【题型】填空题　【知识点】向量　【难度】medium
如图，扇形的半径为 1，且 \(\overrightarrow{OA} \cdot \overrightarrow{OB} = 0\)，点 \(C\) 在弧 \(AB\) 上运动，若 \(\overrightarrow{OC} = x\overrightarrow{OA} + y\overrightarrow{OB}\)，则 \(2x + y\) 的最大值是 \underline{\quad\quad}.

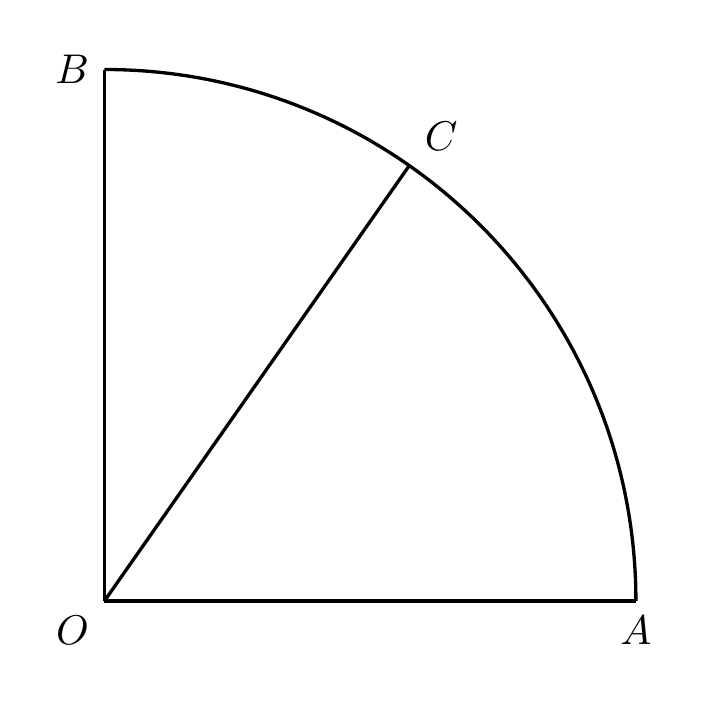
【解答】
【答案】\(\sqrt{5}\)

【分析】根据题意将 \(\overrightarrow{OC} = x\overrightarrow{OA} + y\overrightarrow{OB}\)，两边同时平方可得 \(1 = x^2 + y^2\)，再三角代换 \(x = \cos\alpha\)，\(y = \sin\alpha\)，\(\alpha \in [0,\frac{\pi}{2}]\)，利用三角函数的性质即得.

【详解】由题意得，\(\overrightarrow{OA} \cdot \overrightarrow{OB} = 0\)，\(|\overrightarrow{OA}| = |\overrightarrow{OB}| = 1\)，\(|\overrightarrow{OC}| = 1\)，

由 \(\overrightarrow{OC} = x\overrightarrow{OA} + y\overrightarrow{OB}\)，等式两边同时平方，得
\[
|\overrightarrow{OC}|^2 = x^2|\overrightarrow{OA}|^2 + y^2|\overrightarrow{OB}|^2 + 2xy\overrightarrow{OA} \cdot \overrightarrow{OB},
\]
所以 \(1 = x^2 + y^2\)，令 \(\angle AOC = \alpha\)，则 \(x = \cos\alpha\)，\(y = \sin\alpha\)，\(\alpha \in [0,\frac{\pi}{2}]\)，

则
\[
2x + y = 2\cos\alpha + \sin\alpha = \sqrt{5}\sin(\alpha + \theta),
\]
其中 \(\sin\theta = \frac{2\sqrt{5}}{5}\)，\(\cos\theta = \frac{\sqrt{5}}{5}\)，\(\theta \in [0,\frac{\pi}{2}]\)，

因为 \(\theta \leq \alpha + \theta \leq \frac{\pi}{2} + \theta\)，

所以 \(\frac{\sqrt{5}}{5} \leq \sin(\alpha + \theta) \leq 1\)，所以 \(1 \leq \sqrt{5}\sin(\alpha + \theta) \leq \sqrt{5}\)，

即 \(2x + y\) 的最大值为 \(\sqrt{5}\).

故答案为：\(\sqrt{5}\).